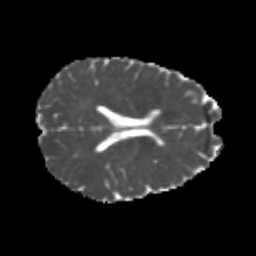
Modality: MD
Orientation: axial
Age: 22
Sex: female
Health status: healthy
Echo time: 0.074 s